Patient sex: M
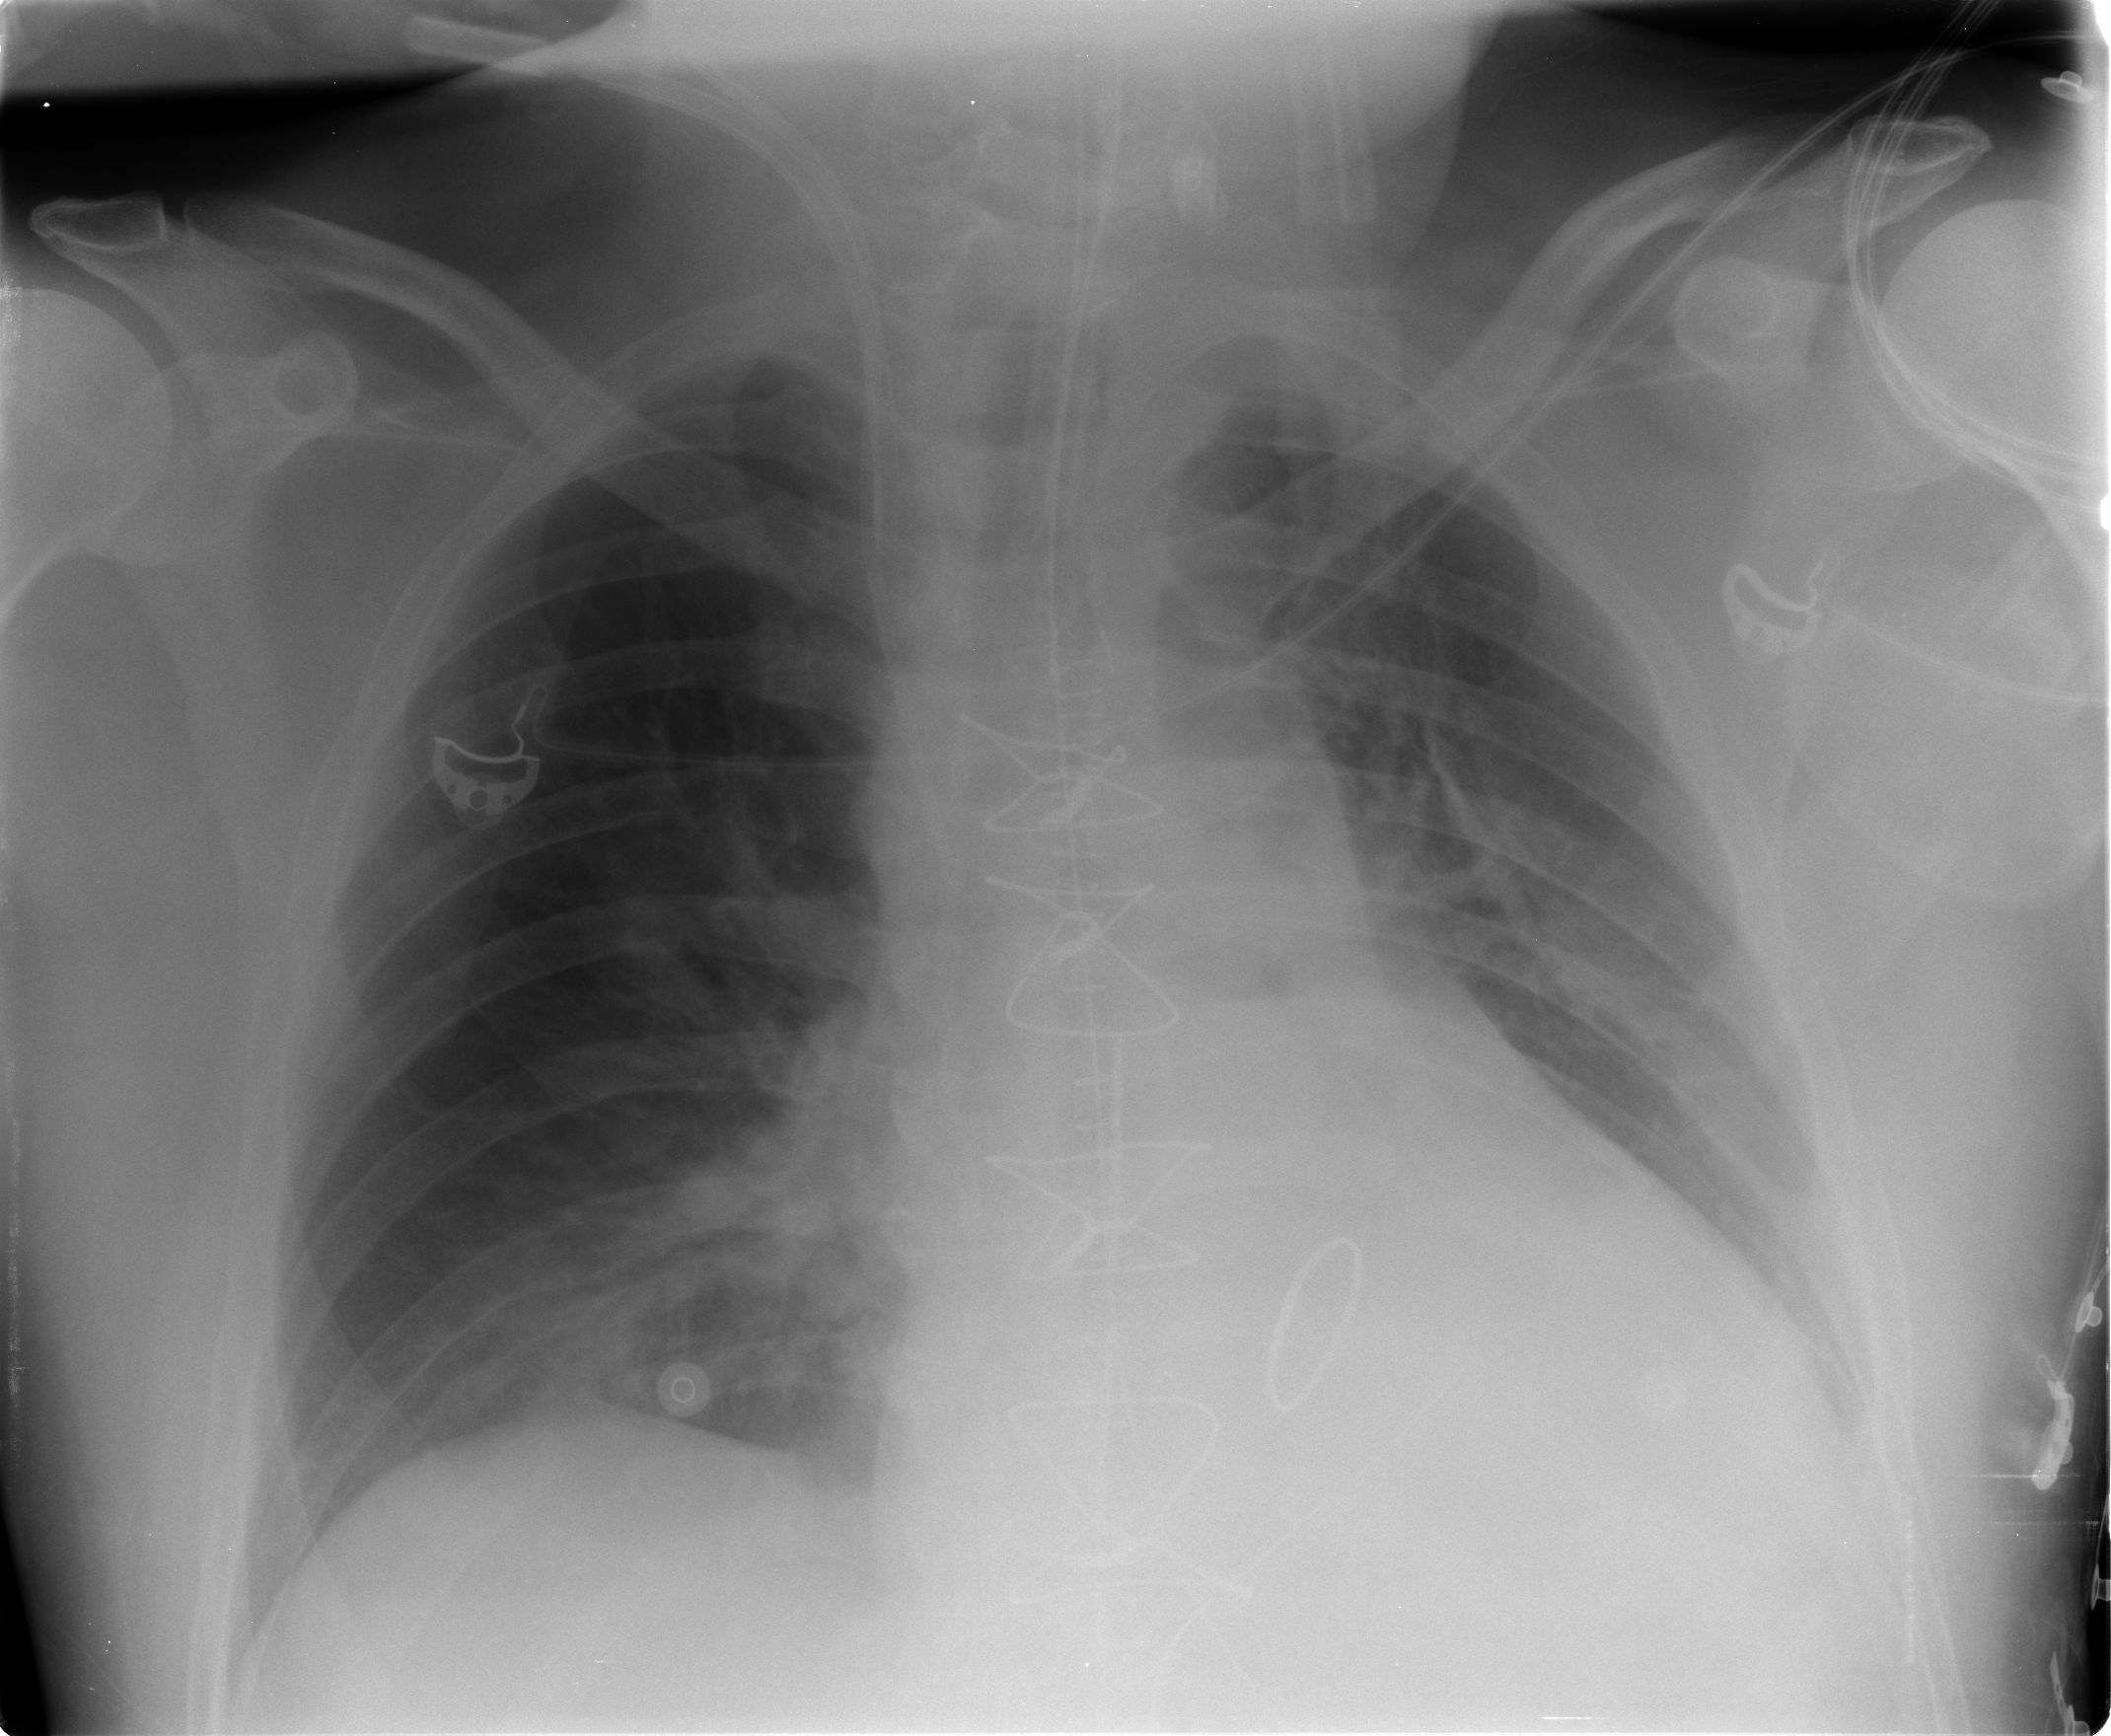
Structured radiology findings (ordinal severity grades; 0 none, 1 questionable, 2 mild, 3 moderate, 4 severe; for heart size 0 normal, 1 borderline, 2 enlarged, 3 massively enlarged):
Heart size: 2
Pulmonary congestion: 1
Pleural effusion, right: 0
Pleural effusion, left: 2
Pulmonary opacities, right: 0
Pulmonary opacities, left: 0
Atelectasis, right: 2
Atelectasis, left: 2